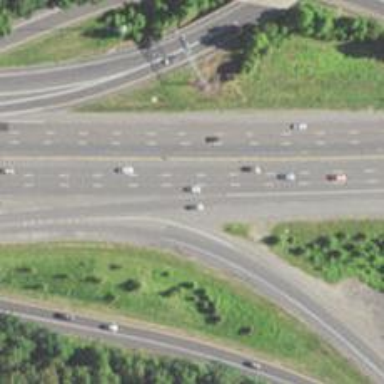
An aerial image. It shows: Primary link highway.